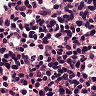
Metastatic tissue present: no